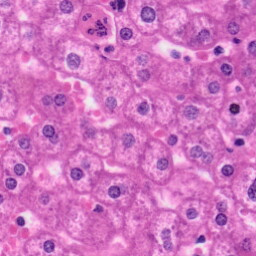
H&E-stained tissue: Liver